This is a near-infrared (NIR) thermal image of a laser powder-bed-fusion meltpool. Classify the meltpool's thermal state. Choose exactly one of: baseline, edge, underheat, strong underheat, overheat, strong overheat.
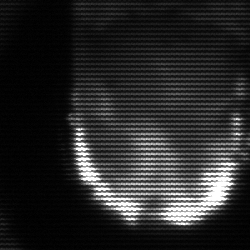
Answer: baseline